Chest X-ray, AP view. Patient: 70 years old, sex M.
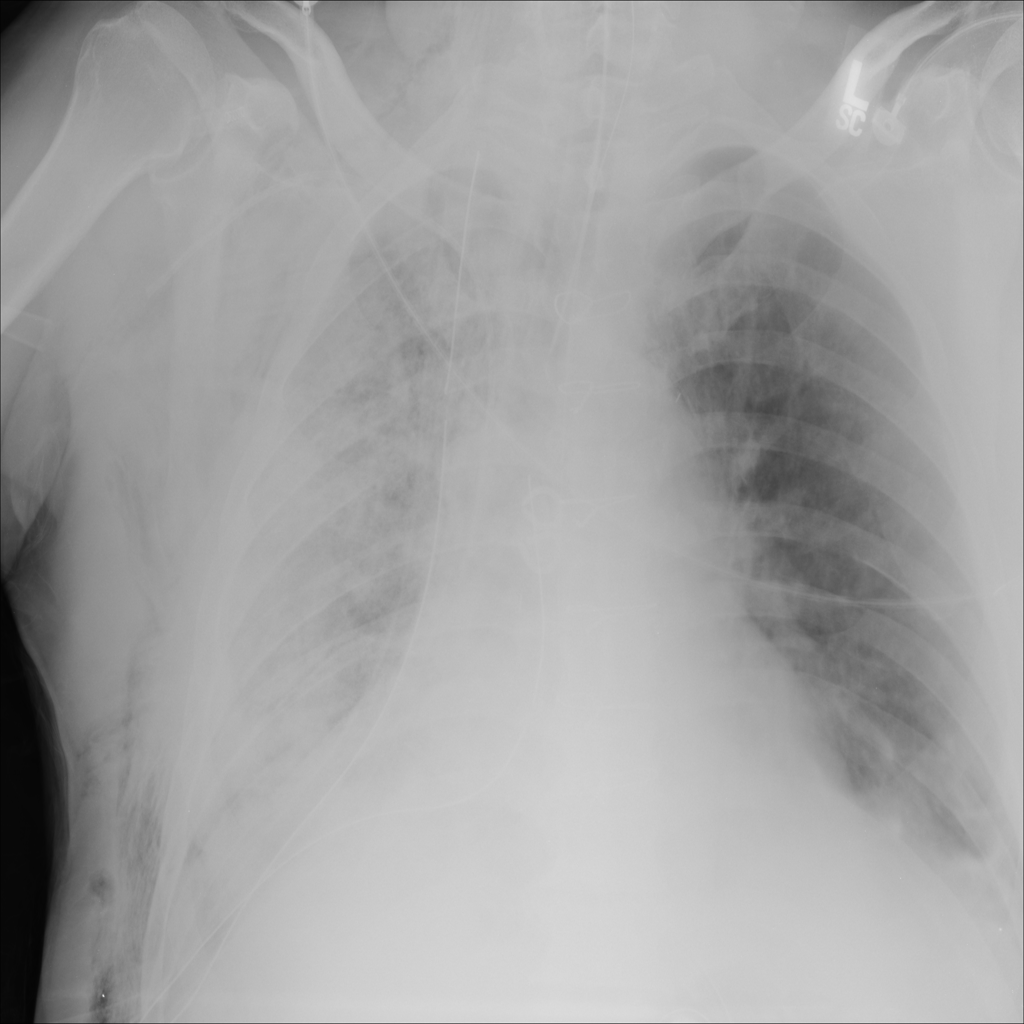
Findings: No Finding